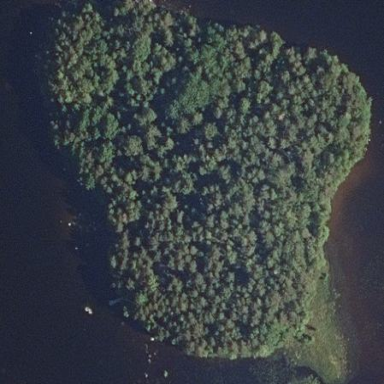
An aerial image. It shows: Island.